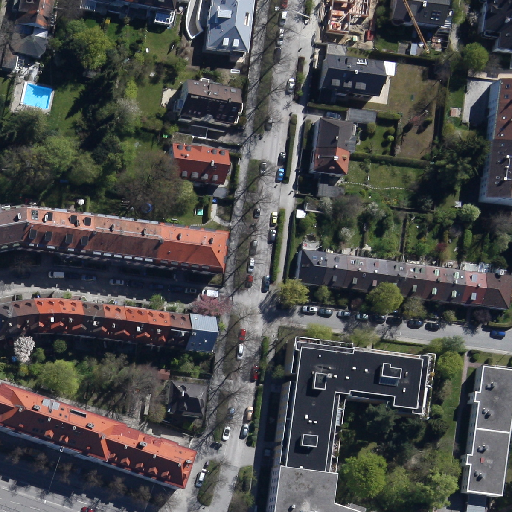
Referring expression: impervious surface